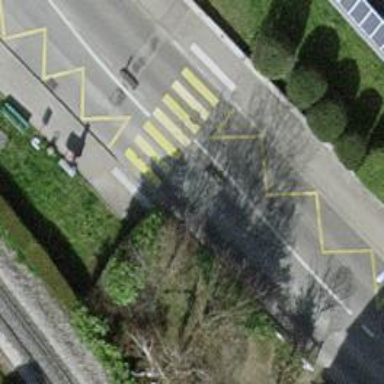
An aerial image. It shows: Public transport stop position.